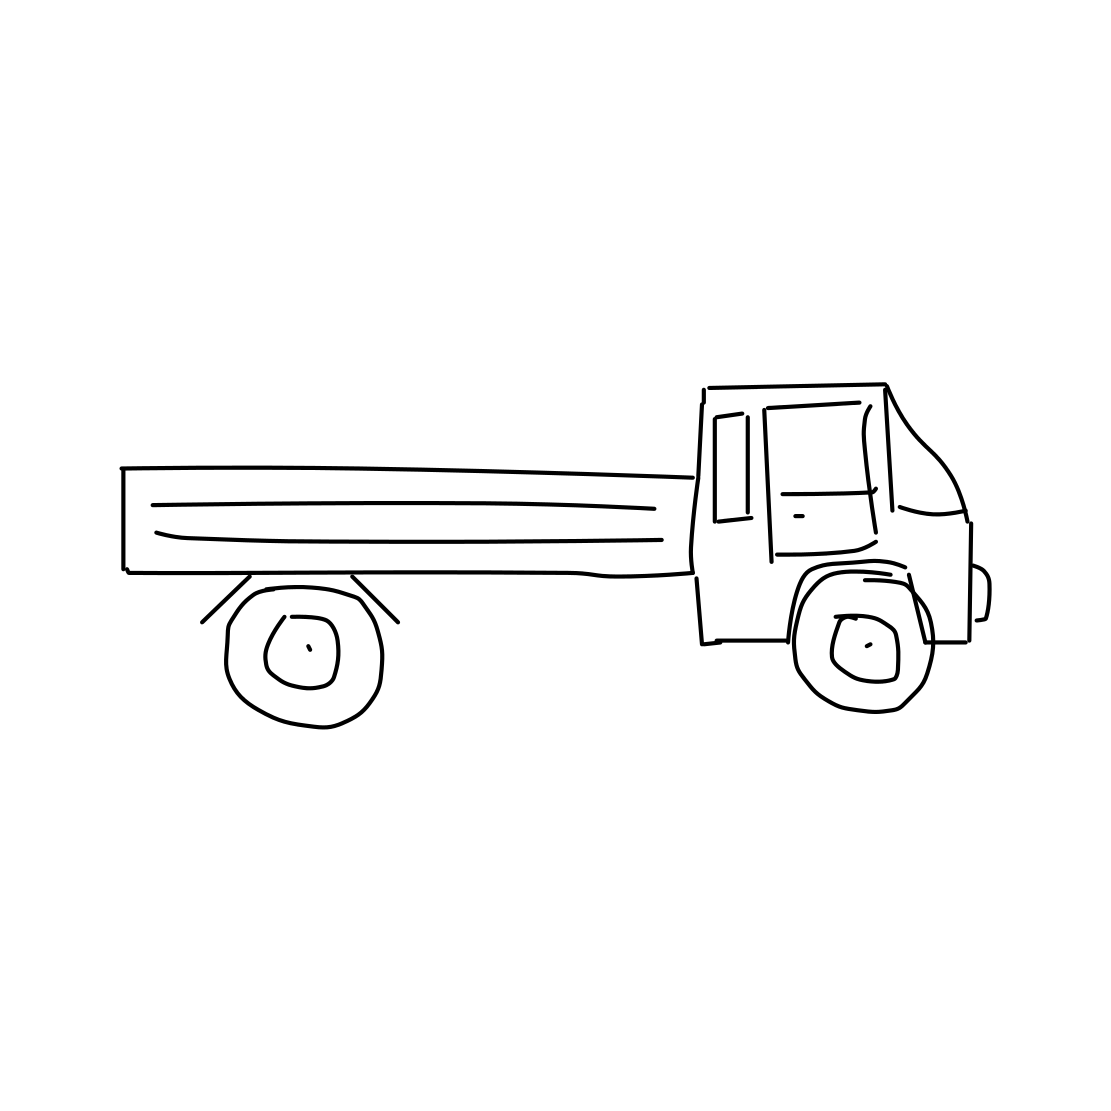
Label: truck